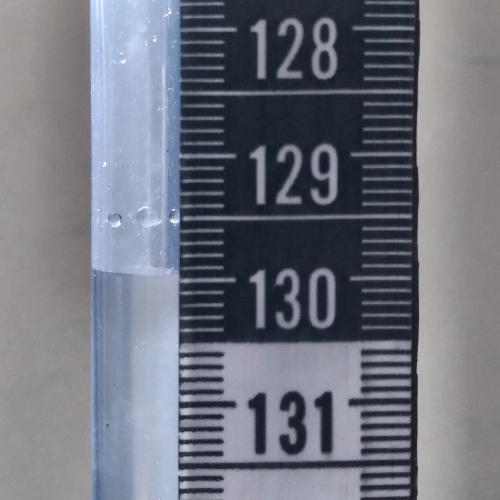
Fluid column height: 130.0 cm